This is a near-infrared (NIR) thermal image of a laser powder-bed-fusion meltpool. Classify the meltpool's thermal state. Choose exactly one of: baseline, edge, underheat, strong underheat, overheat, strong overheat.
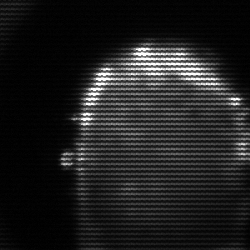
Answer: baseline